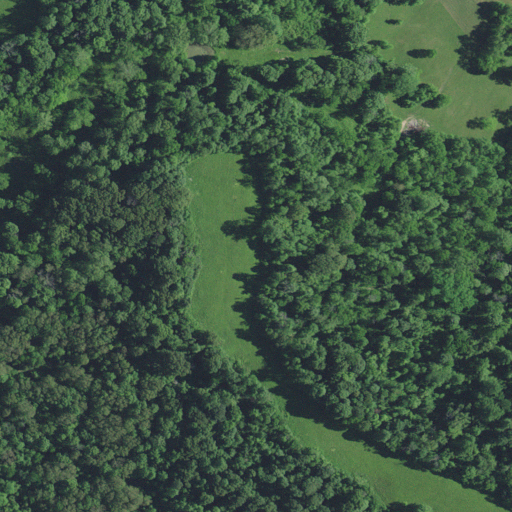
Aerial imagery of mountain in Indiana named Haystack Rocks containing deciduous forest, pasture, grassland, and mixed forest